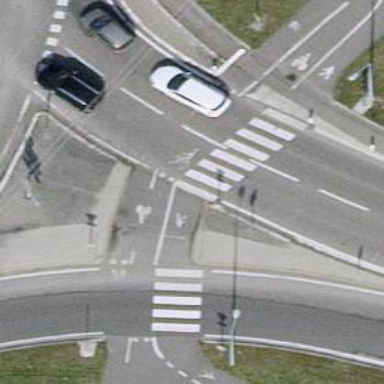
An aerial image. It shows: Marked crossing with zebra stripes on the road.